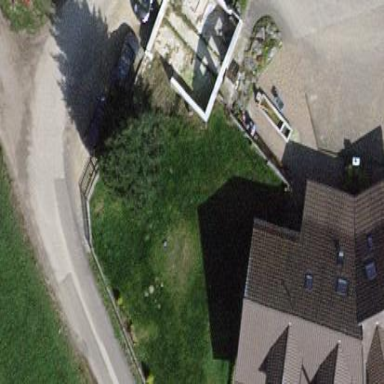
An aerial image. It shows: Simple house.